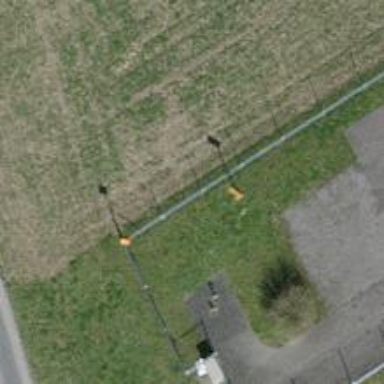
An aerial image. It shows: Pole with roof cover.